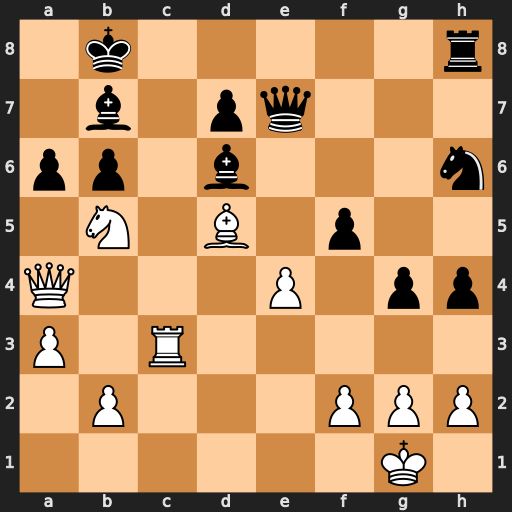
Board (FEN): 1k5r/1b1pq3/pp1b3n/1N1B1p2/Q3P1pp/P1R5/1P3PPP/6K1
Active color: w
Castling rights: -
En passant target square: -
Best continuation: Qd4 axb5 Qxb6 Bxh2+ Kxh2 d6 Bxb7 Qxb7 Qxd6+